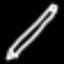
Label: pencil